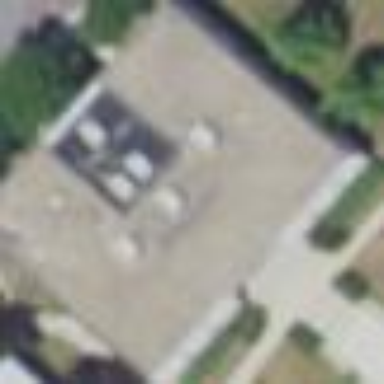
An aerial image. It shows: Town hall building.